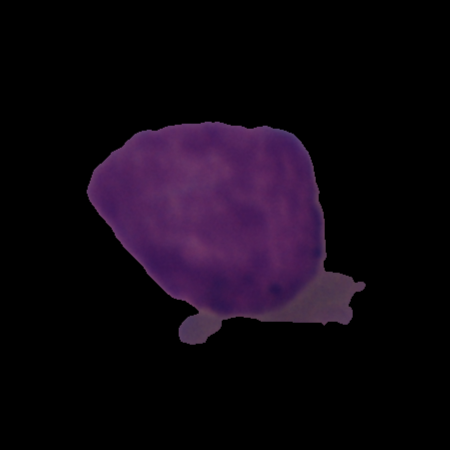
Label: cancer